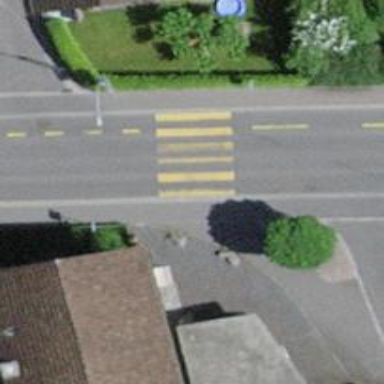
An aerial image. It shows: Marked crossing on the road.